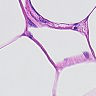
Metastatic tissue present: no